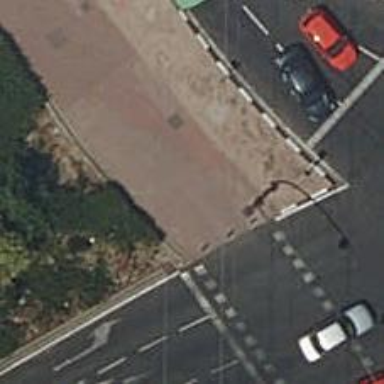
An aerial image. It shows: Footway surfaced with paving stones.